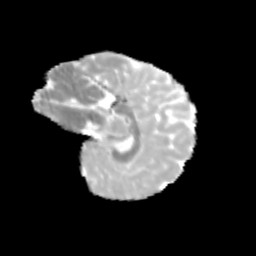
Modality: MD
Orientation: sagittal
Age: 10
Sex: female
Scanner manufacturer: siemens
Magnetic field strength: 3 T
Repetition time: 3.8 s
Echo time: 0.07 s